Question: Here is the markup. I want to add a vertical line between the two tables. I don't want to use images here. I need a pure html solution for this.
'''
<div>
<table width="50%" style="float:left">
<tr>
<td><p class="dotted">row 1, cell 1</p></td>
<td><p class="dotted">row 1, cell 2</p></td>
</tr>
<tr>
<td><p class="dotted">row 2, cell 1</p></td>
<td><p class="dotted">row 2, cell 2</p></td>
</tr>
</table>
<table width="50%" style="float:left">
<tr>
<td><p class="dotted">row 1, cell 1</p></td>
<td><p class="dotted">row 1, cell 2</p></td>
</tr>
<tr>
<td><p class="dotted">row 2, cell 1</p></td>
<td><p class="dotted">row 2, cell 2</p></td>
</tr>
</table>
</div>
'''
Something like this image
Here is the fiddle <URL>
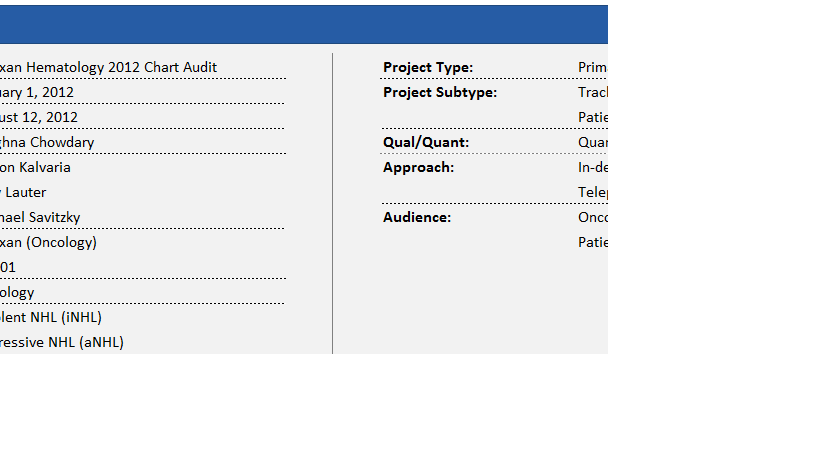
Answer: Check this fiddle <URL>. Hope it helps.
'''
.parentTable{
width: 100%;
border: 1px solid #b4b4b4;
}
.parentTable tr td{
padding: 5px 30px;
}
.parentTable tr td.header{
background: #265ca5;
}
.parentTable tr td.spec{
width: 1px;
padding: 0;
border: none;
background: #b4b4b4;
}
.childTable{
width: 100%;
}
.childTable tr td{
border-bottom: 1px dashed;
}
.childTable tr:last-child td{
border: none;
}
'''
'''
<table class="parentTable">
<tr>
<td class="header" colspan="3">&nbsp;</td>
</tr>
<tr>
<td>
<table class="childTable">
<tr>
<td>
<p class=" entityHeader">Study Title</p>
</td>
<td>
<p>row 1, cell 2</p>
</td>
</tr>
<tr>
<td><p class=" entityHeader">Start Date</p></td>
<td><p >row 2, cell 2</p></td>
</tr>
</table>
</td>
<td class="spec">
&nbsp;
</td>
<td>
<table class="childTable">
<tr>
<td ><p class=" entityHeader">Project Type</p></td>
<td><p >row 1, cell 2</p></td>
</tr>
<tr>
<td><p class=" entityHeader">Project Subtype</p></td>
<td><p >row 2, cell 2</p></td>
</tr>
</table>
</td>
</tr>
'''